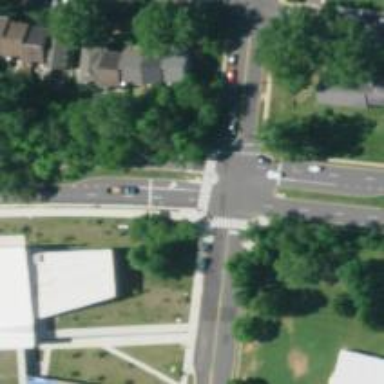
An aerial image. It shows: Stop road.